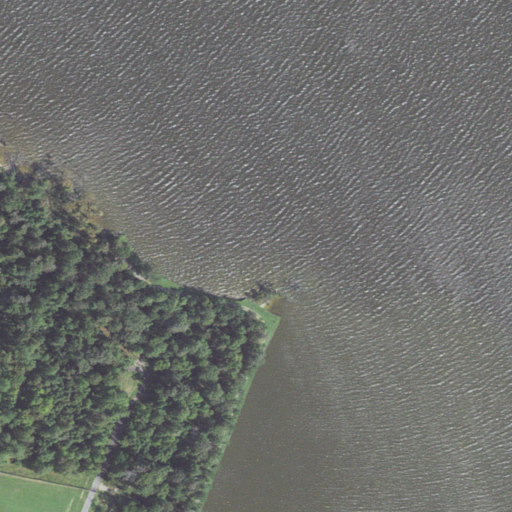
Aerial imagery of cape in North Carolina named Harvey Point containing open water, mixed forest, woody wetlands, evergreen forest, shrub, herbaceous wetlands, and low intensity development